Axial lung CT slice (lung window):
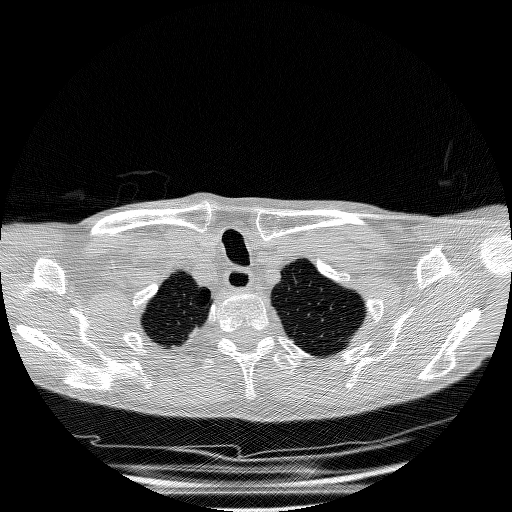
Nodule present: no